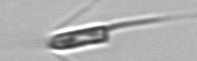
Label: Chaetoceros_throndsenii